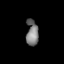
Tissue: lung
Cell type: Others
Senescence score: 0.6283
Nuclear area (px): 309
Mean DAPI intensity: 120.505